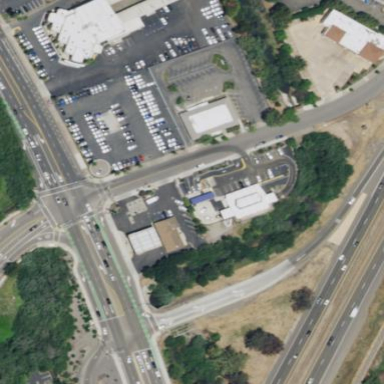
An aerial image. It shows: Car wash facility.